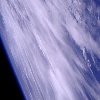
Label: cloud